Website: apple
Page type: customer-info-address
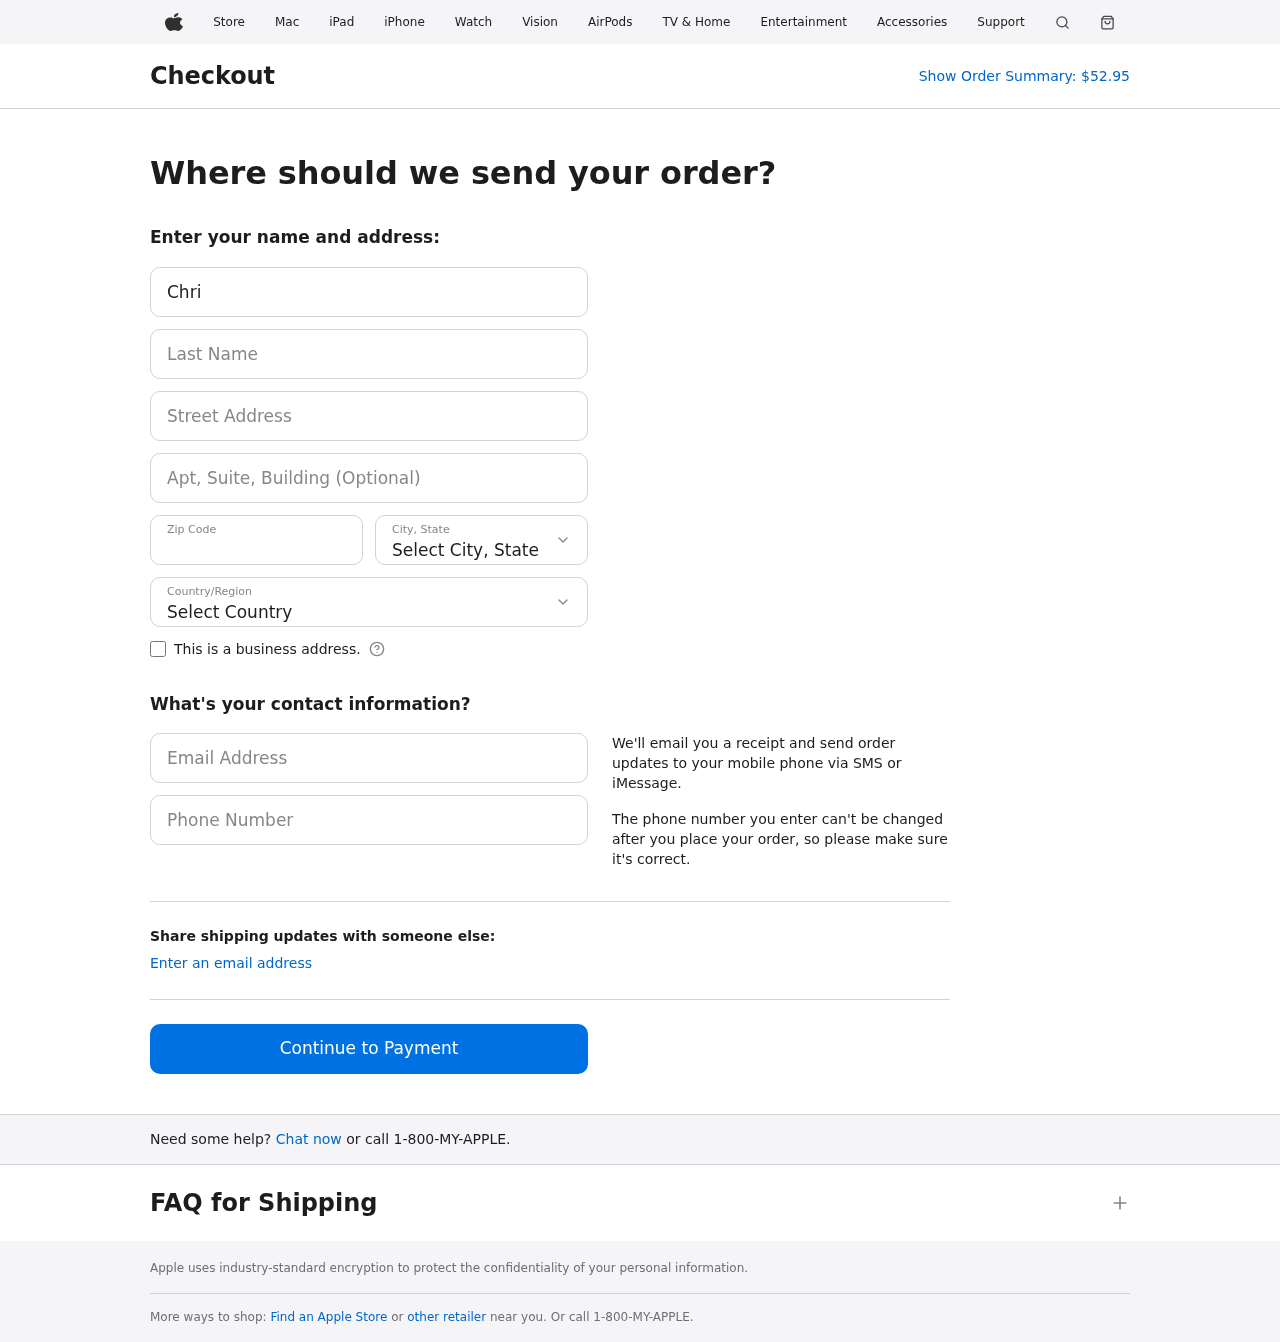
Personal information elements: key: PII_CITY_STATE
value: Carrollton, IN
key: PII_COUNTRY
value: United States
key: PII_EMAIL
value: christopher_garcia@yahoo.com
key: PII_FIRSTNAME
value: Christopher
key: PII_LASTNAME
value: Garcia
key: PII_PHONE
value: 2286114146
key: PII_POSTCODE
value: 88800
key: PII_STREET
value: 6652 Burns Spur
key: PII_STREET2
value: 587 Jeremy Court Apt. 182
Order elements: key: ORDER_TOTAL
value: $52.95